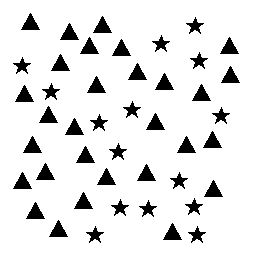
Squares: 0
Triangles: 29
Stars: 15
Total shapes: 44